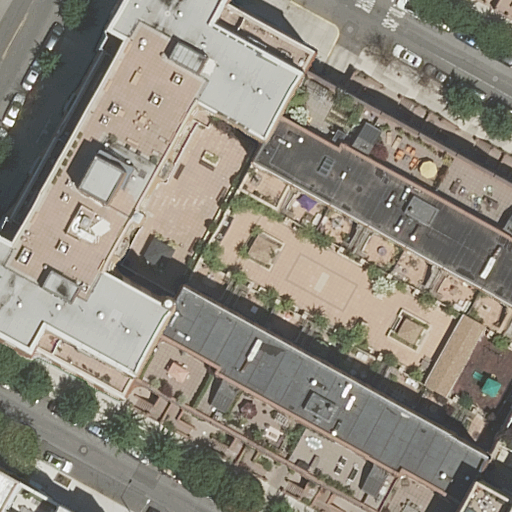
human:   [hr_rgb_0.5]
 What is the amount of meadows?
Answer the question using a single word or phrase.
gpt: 0

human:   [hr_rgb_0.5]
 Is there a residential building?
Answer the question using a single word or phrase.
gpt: yes

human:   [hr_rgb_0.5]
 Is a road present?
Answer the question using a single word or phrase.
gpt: yes

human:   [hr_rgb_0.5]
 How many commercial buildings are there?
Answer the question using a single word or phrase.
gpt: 0

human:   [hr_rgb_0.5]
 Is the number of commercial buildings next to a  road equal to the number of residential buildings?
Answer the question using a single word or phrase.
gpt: no

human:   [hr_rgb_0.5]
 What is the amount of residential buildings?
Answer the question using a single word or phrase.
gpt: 5

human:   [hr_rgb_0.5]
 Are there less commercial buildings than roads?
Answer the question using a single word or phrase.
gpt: yes

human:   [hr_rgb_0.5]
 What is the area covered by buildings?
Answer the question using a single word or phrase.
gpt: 2067m2

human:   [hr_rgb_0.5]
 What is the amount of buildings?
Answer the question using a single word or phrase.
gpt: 5

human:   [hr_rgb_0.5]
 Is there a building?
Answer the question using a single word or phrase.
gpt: yes

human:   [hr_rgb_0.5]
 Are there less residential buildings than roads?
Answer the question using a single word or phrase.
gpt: no

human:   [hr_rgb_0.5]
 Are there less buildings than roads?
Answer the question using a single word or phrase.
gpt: no

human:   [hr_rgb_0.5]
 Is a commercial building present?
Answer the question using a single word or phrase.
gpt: no

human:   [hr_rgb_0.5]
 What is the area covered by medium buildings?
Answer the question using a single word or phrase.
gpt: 692m2

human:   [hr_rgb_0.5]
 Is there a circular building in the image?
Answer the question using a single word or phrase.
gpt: no

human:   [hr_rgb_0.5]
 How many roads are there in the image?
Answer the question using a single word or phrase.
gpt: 3

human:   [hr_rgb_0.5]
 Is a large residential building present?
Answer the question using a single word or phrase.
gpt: yes

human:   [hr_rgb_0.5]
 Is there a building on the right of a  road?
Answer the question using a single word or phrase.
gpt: yes

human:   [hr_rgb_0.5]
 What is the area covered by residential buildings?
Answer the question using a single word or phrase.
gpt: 2067m2

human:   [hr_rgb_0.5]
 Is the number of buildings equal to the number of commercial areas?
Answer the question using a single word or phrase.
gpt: no

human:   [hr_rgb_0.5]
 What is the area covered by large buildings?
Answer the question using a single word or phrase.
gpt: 1312m2

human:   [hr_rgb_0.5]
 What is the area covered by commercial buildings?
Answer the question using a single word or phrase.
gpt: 0m2

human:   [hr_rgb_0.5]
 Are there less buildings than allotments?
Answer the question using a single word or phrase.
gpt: no

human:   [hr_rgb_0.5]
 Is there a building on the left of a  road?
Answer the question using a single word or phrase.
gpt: yes

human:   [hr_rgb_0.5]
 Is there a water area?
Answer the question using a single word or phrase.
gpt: no

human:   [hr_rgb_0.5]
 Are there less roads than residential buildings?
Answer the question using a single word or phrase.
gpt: yes

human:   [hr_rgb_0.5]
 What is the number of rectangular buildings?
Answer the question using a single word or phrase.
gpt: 4

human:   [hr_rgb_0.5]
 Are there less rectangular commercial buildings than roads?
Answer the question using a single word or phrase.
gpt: yes

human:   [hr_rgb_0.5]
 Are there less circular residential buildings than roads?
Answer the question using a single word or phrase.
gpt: yes

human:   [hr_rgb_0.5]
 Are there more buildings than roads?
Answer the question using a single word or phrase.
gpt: yes

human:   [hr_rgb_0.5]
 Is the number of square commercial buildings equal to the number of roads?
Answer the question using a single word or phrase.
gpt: no

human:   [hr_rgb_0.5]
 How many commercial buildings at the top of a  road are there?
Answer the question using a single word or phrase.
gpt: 0

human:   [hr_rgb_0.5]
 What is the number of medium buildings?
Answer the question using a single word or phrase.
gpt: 2

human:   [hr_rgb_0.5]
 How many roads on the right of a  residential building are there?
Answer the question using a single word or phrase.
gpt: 3

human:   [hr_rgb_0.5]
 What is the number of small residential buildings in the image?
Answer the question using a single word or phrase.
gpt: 1

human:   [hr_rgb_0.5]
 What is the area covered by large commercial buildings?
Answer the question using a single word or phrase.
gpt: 0m2

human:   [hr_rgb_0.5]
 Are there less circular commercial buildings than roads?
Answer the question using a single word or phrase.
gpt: yes

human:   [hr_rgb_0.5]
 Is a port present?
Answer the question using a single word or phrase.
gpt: no

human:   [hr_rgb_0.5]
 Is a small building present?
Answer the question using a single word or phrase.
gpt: yes

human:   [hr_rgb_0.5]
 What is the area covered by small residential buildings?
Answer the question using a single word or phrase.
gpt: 62m2

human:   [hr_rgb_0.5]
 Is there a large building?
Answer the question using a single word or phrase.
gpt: yes

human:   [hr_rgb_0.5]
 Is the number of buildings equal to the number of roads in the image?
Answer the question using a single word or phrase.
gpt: no

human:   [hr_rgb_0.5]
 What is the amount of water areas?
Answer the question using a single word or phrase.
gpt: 0

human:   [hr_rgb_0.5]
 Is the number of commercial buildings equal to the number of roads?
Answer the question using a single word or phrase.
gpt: no

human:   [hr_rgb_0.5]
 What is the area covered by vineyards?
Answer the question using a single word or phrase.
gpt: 0m2

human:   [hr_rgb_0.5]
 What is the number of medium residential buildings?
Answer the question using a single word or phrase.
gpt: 2

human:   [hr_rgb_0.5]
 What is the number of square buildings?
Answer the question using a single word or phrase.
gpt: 0

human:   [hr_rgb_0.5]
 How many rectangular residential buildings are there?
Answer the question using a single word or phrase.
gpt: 4

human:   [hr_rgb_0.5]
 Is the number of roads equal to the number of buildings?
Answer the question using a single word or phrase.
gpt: no

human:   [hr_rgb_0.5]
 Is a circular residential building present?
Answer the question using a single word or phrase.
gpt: no

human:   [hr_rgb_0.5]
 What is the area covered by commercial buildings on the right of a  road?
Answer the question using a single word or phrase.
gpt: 0m2

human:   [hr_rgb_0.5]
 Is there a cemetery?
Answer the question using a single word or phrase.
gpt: no

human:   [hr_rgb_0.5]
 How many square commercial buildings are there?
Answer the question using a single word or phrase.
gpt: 0

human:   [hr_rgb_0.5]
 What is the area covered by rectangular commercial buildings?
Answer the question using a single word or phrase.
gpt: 0m2

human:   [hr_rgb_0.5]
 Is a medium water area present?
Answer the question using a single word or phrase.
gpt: no

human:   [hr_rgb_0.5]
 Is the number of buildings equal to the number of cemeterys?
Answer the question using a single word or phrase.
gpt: no

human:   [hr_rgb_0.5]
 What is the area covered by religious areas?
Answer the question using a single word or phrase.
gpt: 0m2

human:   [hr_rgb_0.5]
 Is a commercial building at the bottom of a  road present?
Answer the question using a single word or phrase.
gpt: no

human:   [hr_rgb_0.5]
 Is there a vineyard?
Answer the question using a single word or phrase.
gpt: no

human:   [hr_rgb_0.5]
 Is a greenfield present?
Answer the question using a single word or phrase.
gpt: no

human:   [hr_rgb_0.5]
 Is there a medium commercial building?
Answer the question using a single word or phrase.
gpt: no

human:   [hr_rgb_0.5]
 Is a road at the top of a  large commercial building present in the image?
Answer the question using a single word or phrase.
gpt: no

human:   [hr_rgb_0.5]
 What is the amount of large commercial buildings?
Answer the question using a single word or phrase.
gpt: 0

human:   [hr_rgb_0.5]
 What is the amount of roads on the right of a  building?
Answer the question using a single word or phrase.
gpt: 3